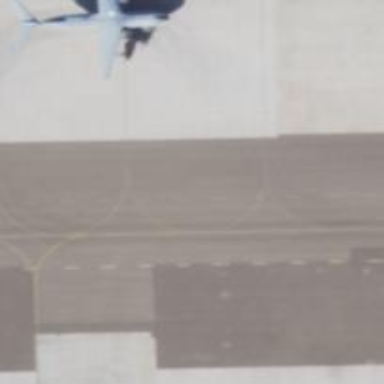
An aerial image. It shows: View of taxiway at the airport.